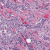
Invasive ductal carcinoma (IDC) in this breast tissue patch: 1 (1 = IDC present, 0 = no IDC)